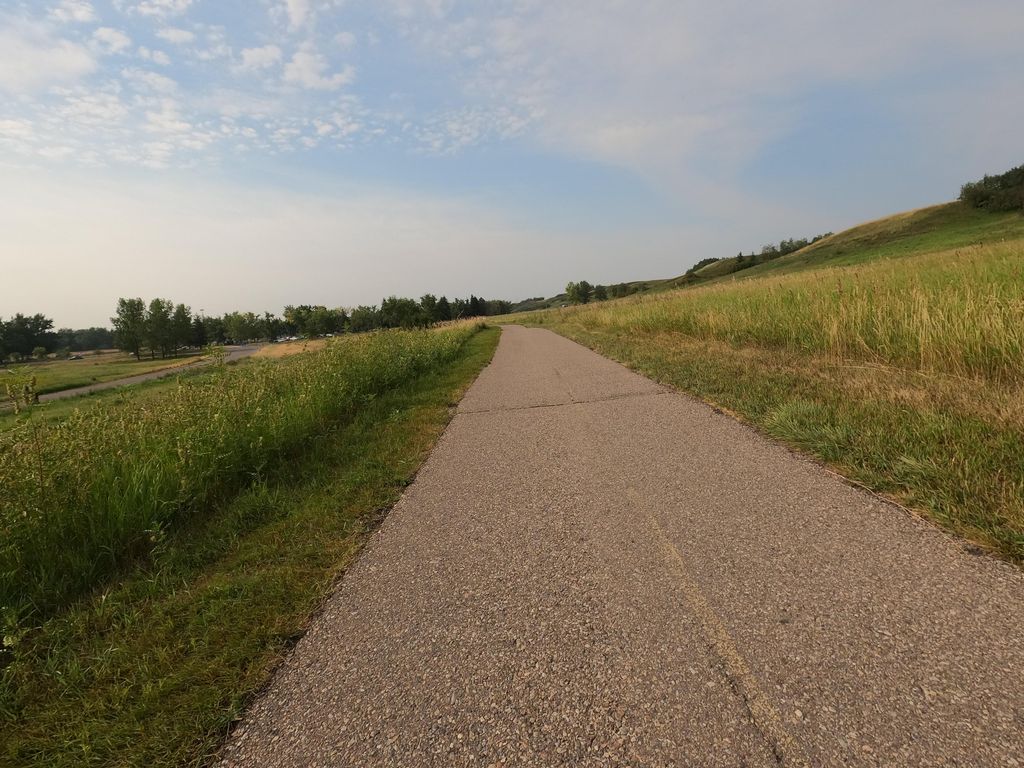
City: calgary